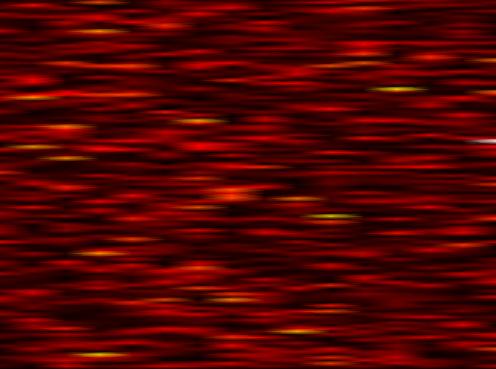
Label: OFDM